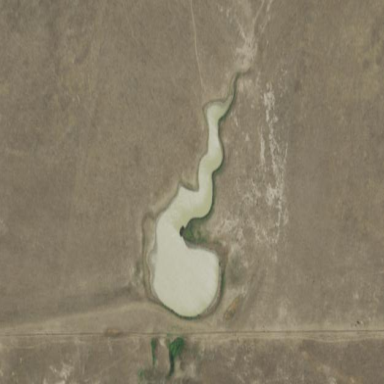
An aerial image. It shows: Reservoir of natural water.